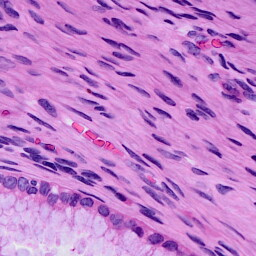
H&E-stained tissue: Cervix